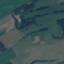
Land use / land cover: Pasture